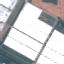
Label: Industrial